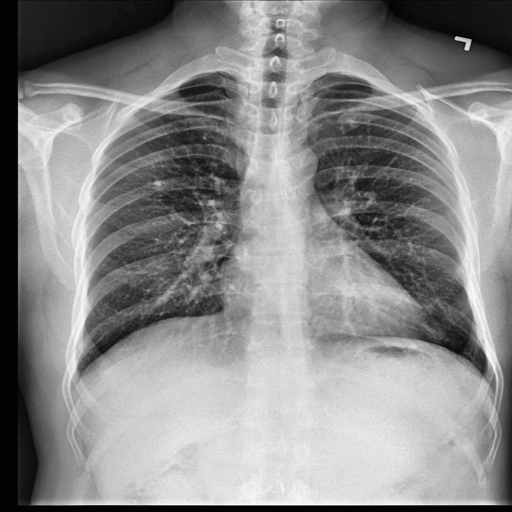
Finding: NORMAL